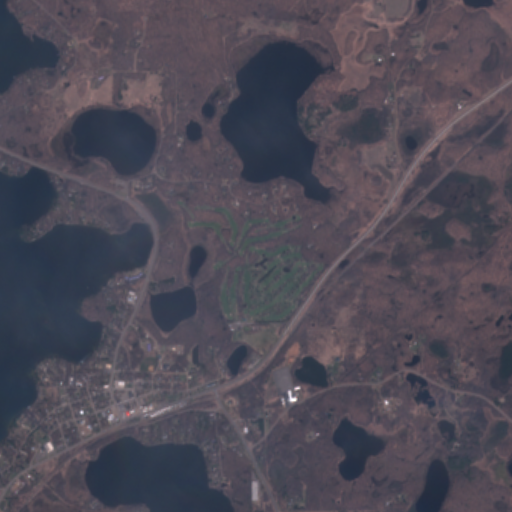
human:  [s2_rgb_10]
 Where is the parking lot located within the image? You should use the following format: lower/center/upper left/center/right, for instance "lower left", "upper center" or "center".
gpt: The parking lot is located in the center left of the image.
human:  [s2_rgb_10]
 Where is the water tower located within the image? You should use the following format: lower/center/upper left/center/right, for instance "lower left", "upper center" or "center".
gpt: The water tower is located in the lower left of the image.
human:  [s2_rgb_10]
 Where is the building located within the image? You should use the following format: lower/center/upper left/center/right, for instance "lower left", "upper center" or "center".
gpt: The building is located in the lower left of the image.
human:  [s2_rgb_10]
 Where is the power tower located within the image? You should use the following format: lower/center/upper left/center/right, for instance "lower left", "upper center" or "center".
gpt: There is no power tower in the image.